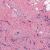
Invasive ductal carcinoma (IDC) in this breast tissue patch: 1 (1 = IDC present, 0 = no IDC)